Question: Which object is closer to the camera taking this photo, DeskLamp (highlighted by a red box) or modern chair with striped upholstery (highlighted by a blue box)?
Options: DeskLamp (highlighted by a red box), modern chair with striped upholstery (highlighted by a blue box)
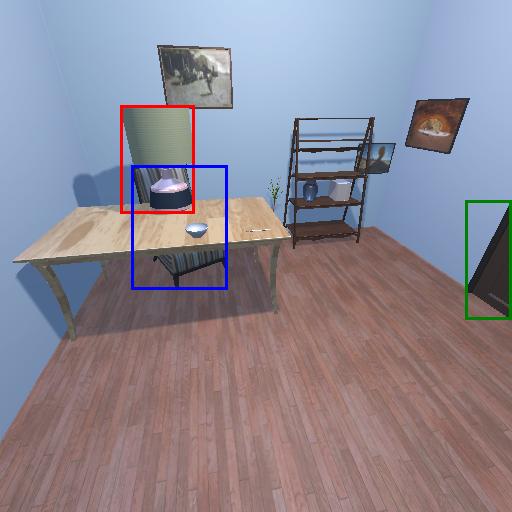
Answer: DeskLamp (highlighted by a red box)